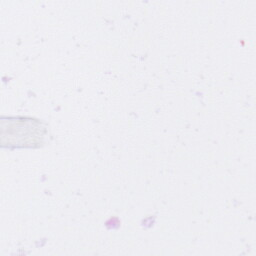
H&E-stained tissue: Pancreatic